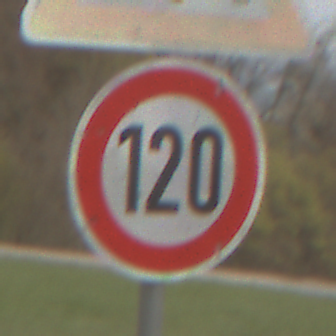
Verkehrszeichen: Geschwindigkeit120
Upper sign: Gefahrenstelle
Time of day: MorningAfternoon
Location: Outdoor (Suburban)
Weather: Overcast
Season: NotSpecified
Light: Natural